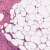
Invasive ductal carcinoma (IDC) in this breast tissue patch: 0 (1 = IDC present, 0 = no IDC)